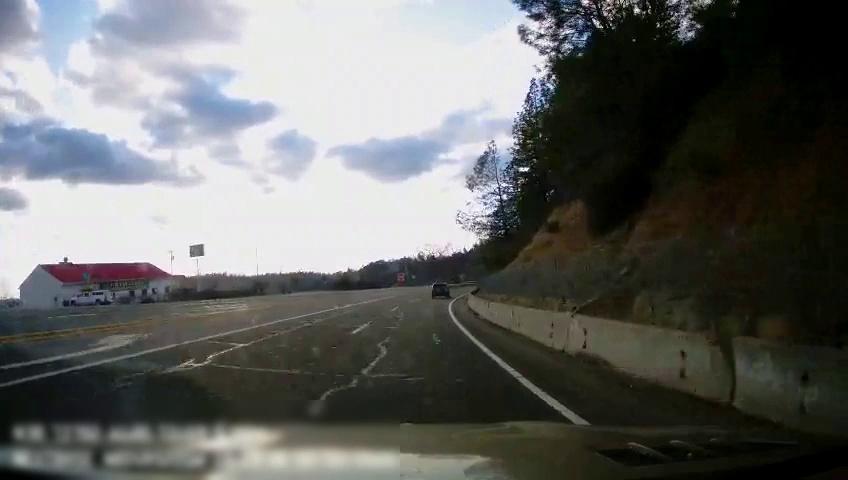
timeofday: Day
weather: Cloudy
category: Drivable Space
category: Vehicles | SUV
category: Vehicles | Truck
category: Vehicles | SUV
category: Lanes | Alternate Lane
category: Lanes | Current Lane
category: Lanes | Alternate Lane
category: Lanes | Current Lane